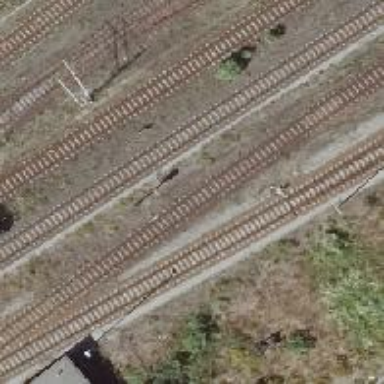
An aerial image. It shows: Railway signal.